Question: I want to keep the labels when you hover, but hide the labels from just appearing over the Sankey as text.
Here is my code:
'''
labels = df_mapping['Name'].to_numpy().tolist() + labels
count_dict = {}
source = []
target = []
value = df_subset['Stuff'].to_numpy().tolist()
index = 0
for x in unique_broad:
count_dict[x] = len(df_mapping.loc[df_mapping['Stuff'] == x])
for key in count_dict:
for i in range(count_dict[key]):
source.append(index)
index += 1
for key in count_dict:
for i in range(count_dict[key]):
target.append(index)
index += 1
number_of_colors = len(source)
color_link = ["#"+''.join([random.choice('0123456789ABCDEF') for j in range(6)])
for i in range(number_of_colors)]
link = dict(source=source, target=target, value=value, color=color_link)
node = dict(label=labels, pad=35, thickness=10)
data = go.Sankey(link=link, node=node)
fig = go.Figure(data)
fig.update_layout(
hovermode = 'x',
title="Sankey for Stuff",
font=dict(size=8, color='white'),
paper_bgcolor='#51504f'
)
return fig
'''

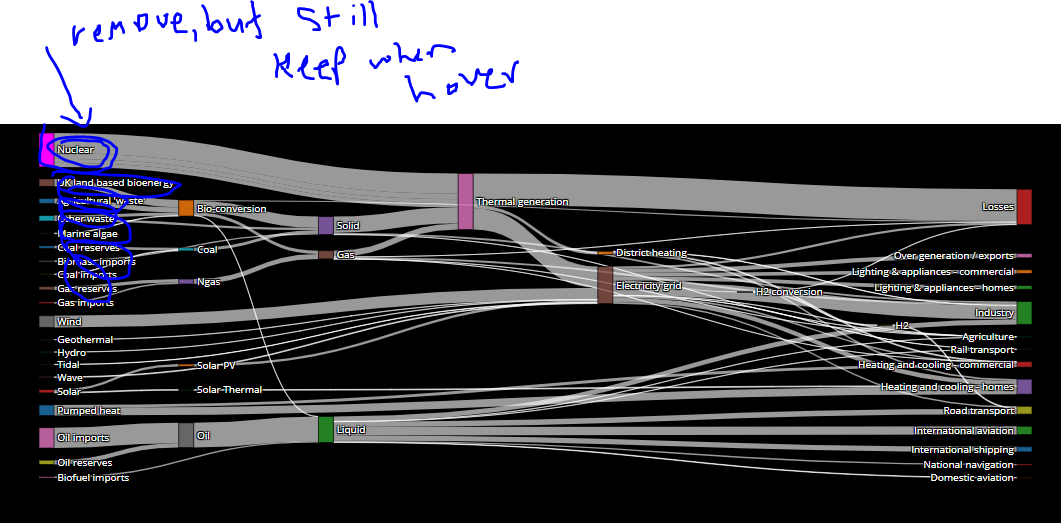
Answer: You can make the labels invisible by setting the color of the labels to 'rgba(0,0,0,0)'. This ensures that the label will remain in the hovertemplate, but not show up on the nodes.
To do this you can pass 'textfont=dict(color="rgba(0,0,0,0)", size=1)' to 'go.Sankey' such as in the example you used from the Plotly sankey diagram documentation:
'''
import plotly.graph_objects as go
import urllib.request, json
url = 'https://raw.githubusercontent.com/plotly/plotly.js/master/test/image/mocks/sankey_energy.json'
response = urllib.request.urlopen(url)
data = json.loads(response.read())
# override gray link colors with 'source' colors
opacity = 0.4
# change 'magenta' to its 'rgba' value to add opacity
data['data'][0]['node']['color'] = ['rgba(255,0,255, 0.8)' if color == "magenta" else color for color in data['data'][0]['node']['color']]
data['data'][0]['link']['color'] = [data['data'][0]['node']['color'][src].replace("0.8", str(opacity))
for src in data['data'][0]['link']['source']]
fig = go.Figure(data=[go.Sankey(
textfont=dict(color="rgba(0,0,0,0)", size=1),
valueformat = ".0f",
valuesuffix = "TWh",
# Define nodes
node = dict(
pad = 15,
thickness = 15,
line = dict(color = "black", width = 0.5),
label = data['data'][0]['node']['label'],
color = data['data'][0]['node']['color']
),
# Add links
link = dict(
source = data['data'][0]['link']['source'],
target = data['data'][0]['link']['target'],
value = data['data'][0]['link']['value'],
label = data['data'][0]['link']['label'],
color = data['data'][0]['link']['color']
))])
fig.update_layout(title_text="Energy forecast for 2050<br>Source: Department of Energy & Climate Change, Tom Counsell via <a href='https://bost.ocks.org/mike/sankey/'>Mike Bostock</a>",
font_size=10)
fig.show()
'''
You get the following:
<URL>